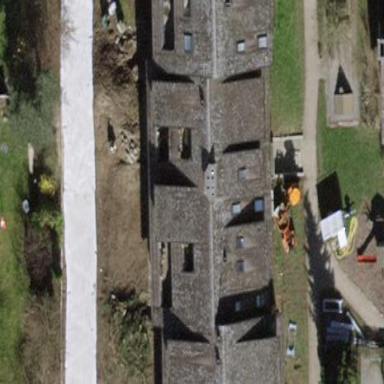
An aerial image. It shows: Terrace building.